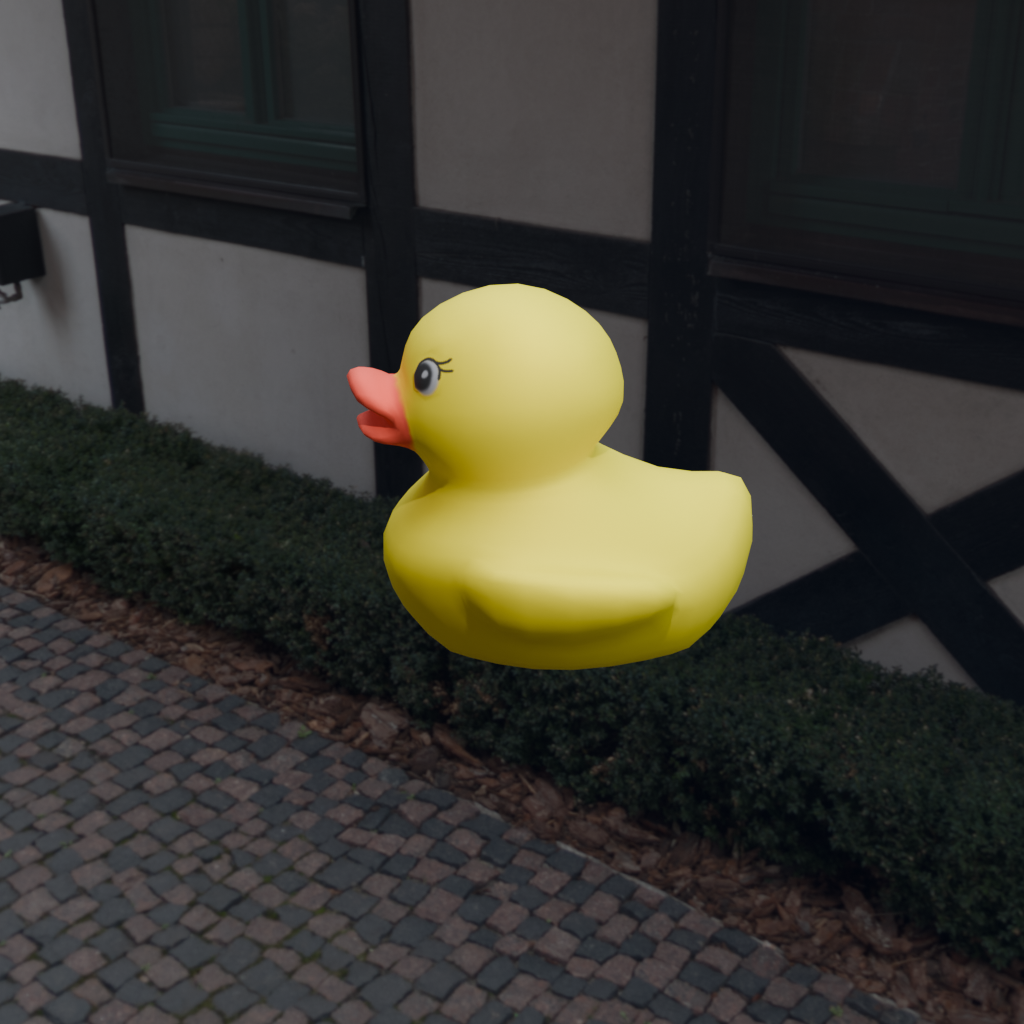
an image of a yellow rubber duck seen from <left> ourtyard with historic red brick buildings.